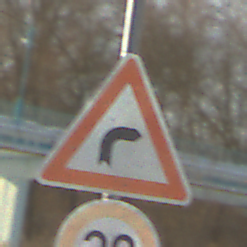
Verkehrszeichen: KurveRechts
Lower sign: Geschwindigkeit30
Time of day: MorningAfternoon
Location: Outdoor (Suburban)
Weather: PartlyCloudy
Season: NotSpecified
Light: Natural